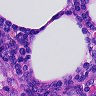
Metastatic tissue present: no